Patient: sex F, age 65
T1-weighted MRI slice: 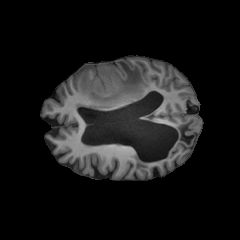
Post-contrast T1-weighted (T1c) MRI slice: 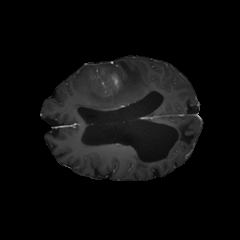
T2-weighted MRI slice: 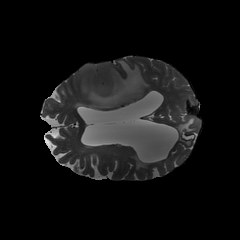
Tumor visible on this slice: yes
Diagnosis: Glioblastoma, IDH-wildtype
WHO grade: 4